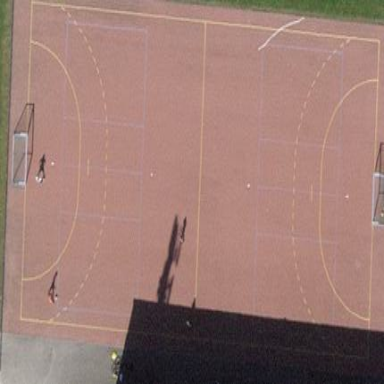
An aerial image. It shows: Basketball court located in leisure land pitch.